Field crop: tomato
Growth stage: 2
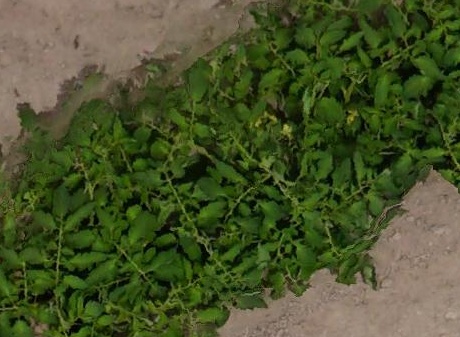
Species: tomato